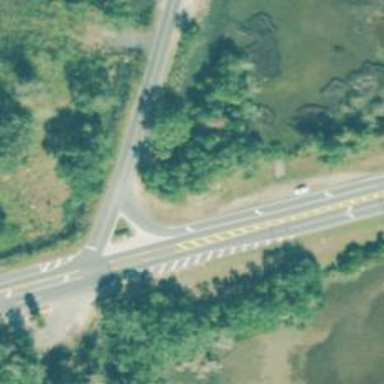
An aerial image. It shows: Tertiary link road with asphalt surface.